Interaction volume radius: 5 \u00c5
Interaction volume height: 20 \u00c5
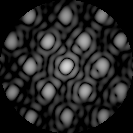
Disorder parameter: 0.1221